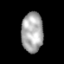
Tissue: lung
Cell type: Epithelial cells
Senescence score: 0.2398
Nuclear area (px): 849
Mean DAPI intensity: 169.761